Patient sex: M
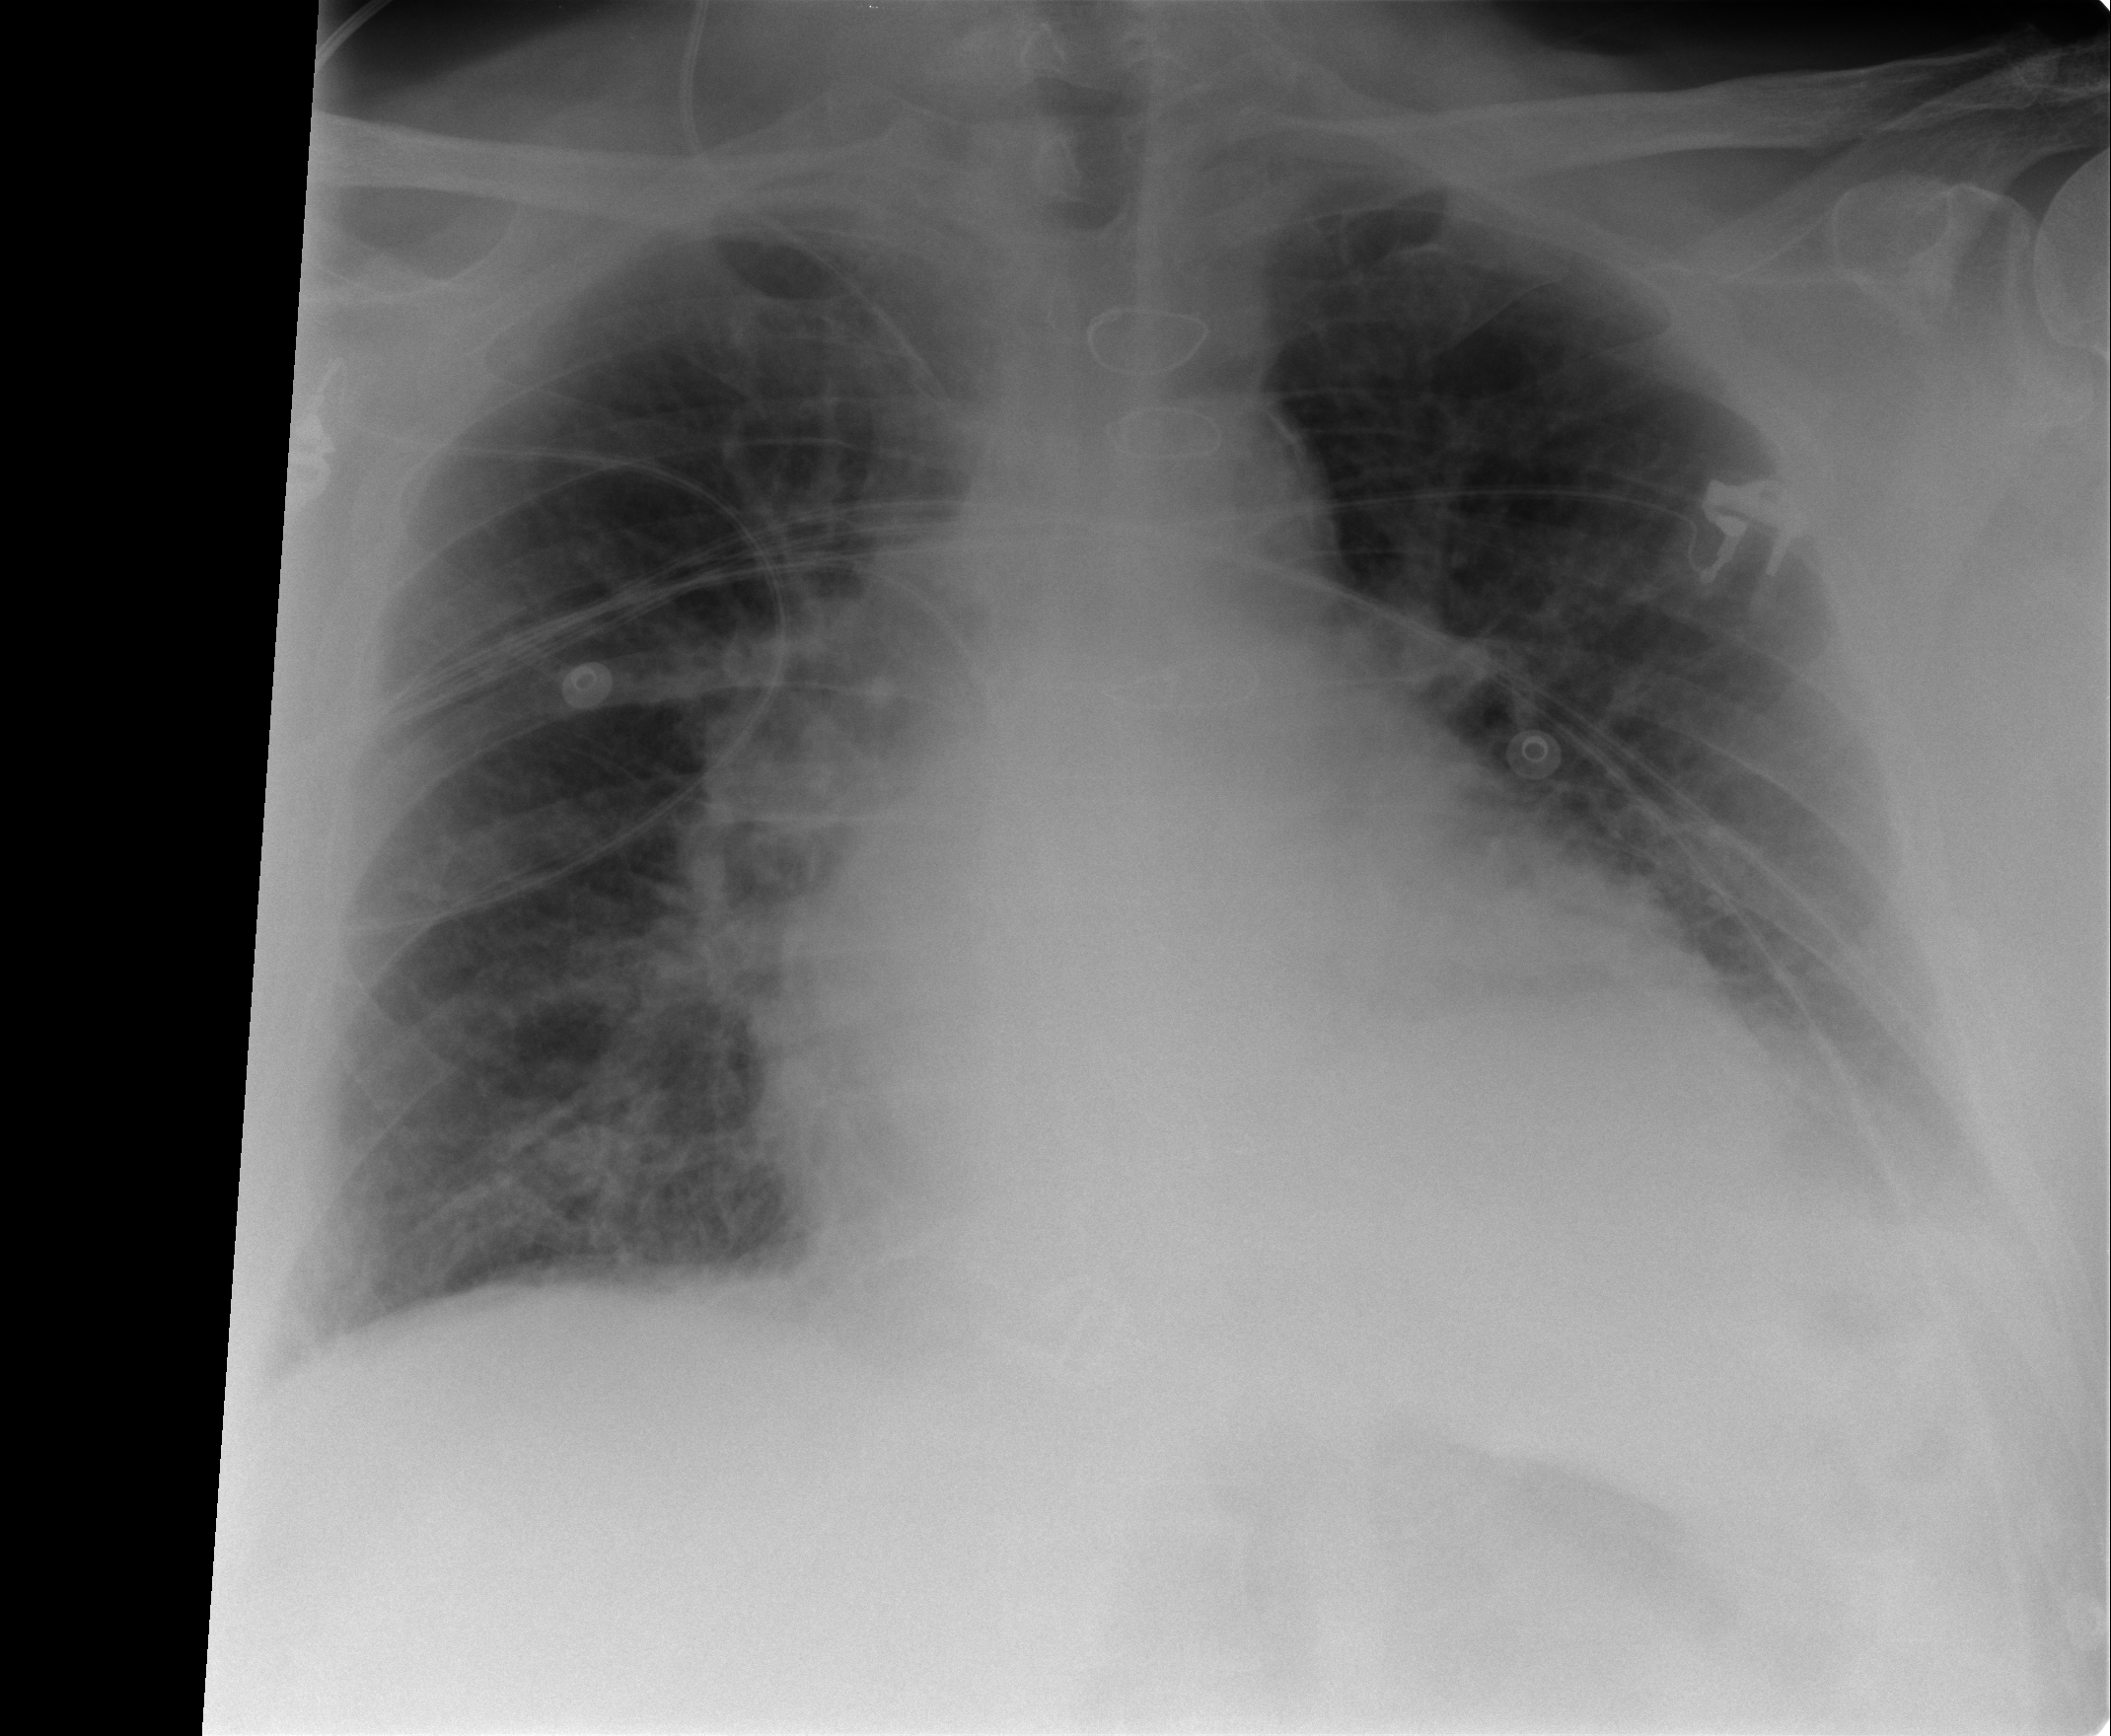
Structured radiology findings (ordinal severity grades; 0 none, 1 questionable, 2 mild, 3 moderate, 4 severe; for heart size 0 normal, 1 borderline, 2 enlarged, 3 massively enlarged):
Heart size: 2
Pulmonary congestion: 2
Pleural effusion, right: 0
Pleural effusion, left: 2
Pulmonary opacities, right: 0
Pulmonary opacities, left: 0
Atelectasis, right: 2
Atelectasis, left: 2